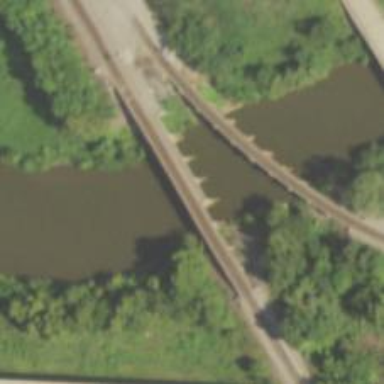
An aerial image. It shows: Beam bridge carrying railway tracks.